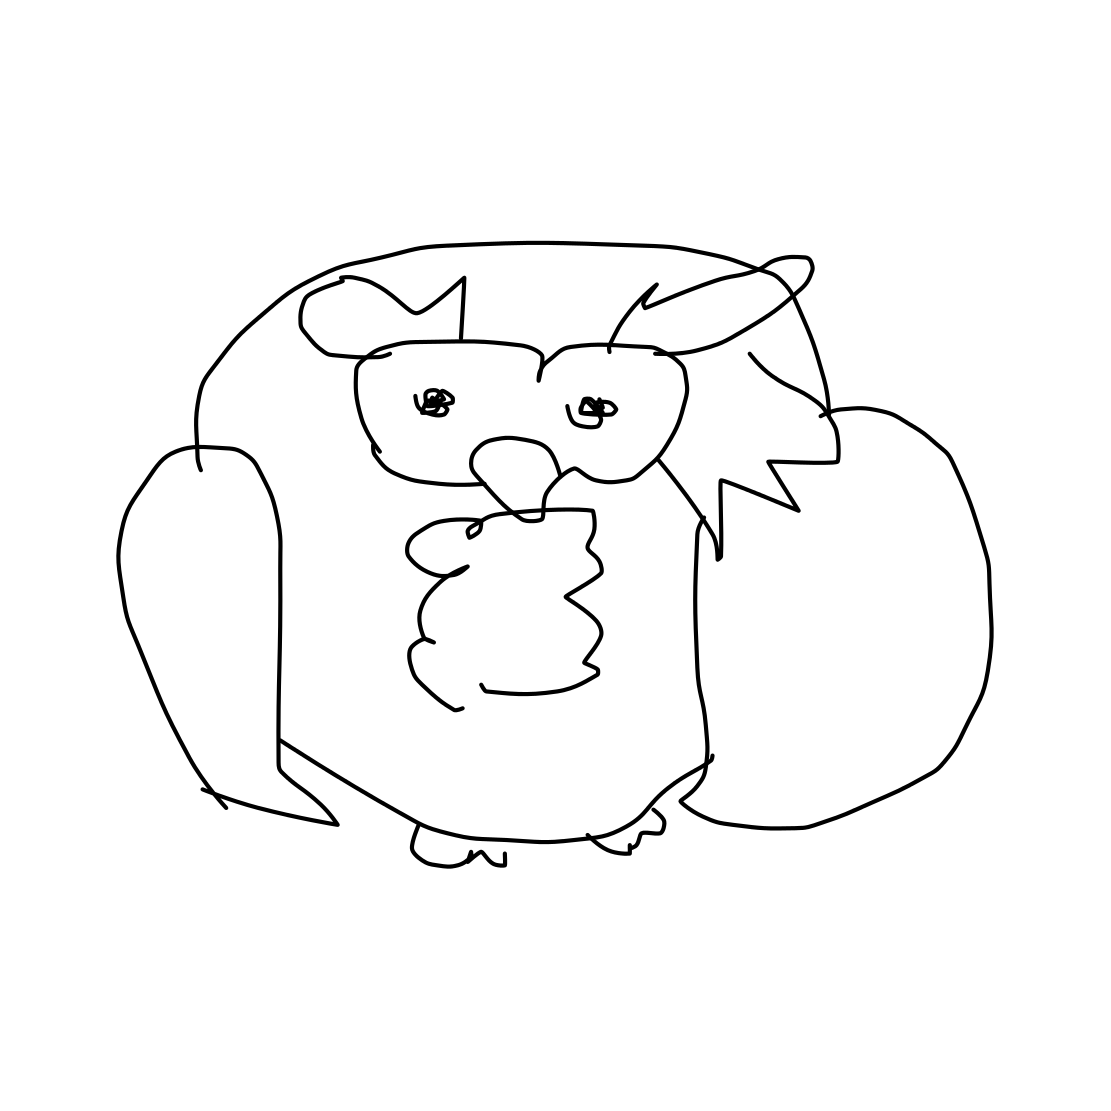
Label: owl